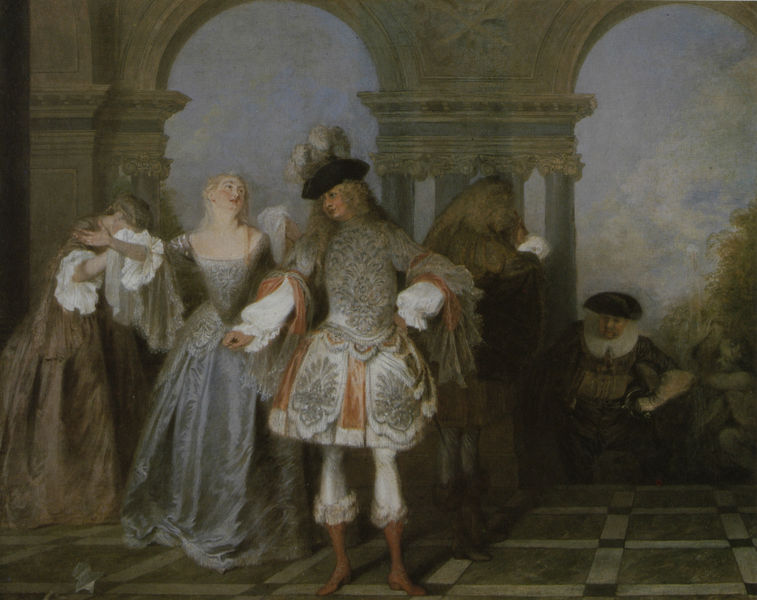
Titel: Comédiens François, Französische Komödianten
Künstler: Antoine Watteau
Standort: New York (New York)
Institution: The Metropolitan Museum of Art
Schlagwörter: baum, blau, dunkel, feder, gemälde, hand, haut, himmel, kämpfer, mann, schatten, weiß, wolken, frauen, grün, landschaft, menschen, braun, damen, decolte, elegant, frau, geste, glas, grau, hintergrund, hut, hüte, kleid, kleider, licht, marmor, männer, orange, pastell, pfeiler, reden, schwarz, szene, säule, säulen, terasse, ausblick, blick, dame, gebäude, rose, rot, schloss, wolke, ball, beige, fest, gesellschaft, malerei, mode, muster, rock, schleife, tanz, blond, hemd, hose, jung, mütze, architektur, arm, barock, federn, kleidung, kragen, samt, silber, spitze, stein, tod, trauer, ärmel, gesten, halskrause, herr, öl, natur, strauch, busch, büsche, gebüsch, sträucher, boden, bestickt, gewand, interieur, kostüm, reich, stickerei, adel, paar, rokkoko, spitzen, musik, oper, schleifen, dekolletee, locken, renaissance, rokoko, rosa, seide, genre, engel, garten, federhut, perücke, adlig, schleppe, taille, küssen, leidenschaft, bogen, italien, mieder, schuhe, hof, saal, romantik, treppe, könig, stuck, ankleiden, edel, rüschen, halle, schauspiel, bögen, fussboden, arkade, rechteck, palast, weinen, fliesen, humor, ironie, faust, witz, leinwand, dreispitz, stiefel, schuh, brokat, arkaden, kapitelle, kapitell, fries, ehepaar, abkehr, quader, singen, ionisch, mittelalter, rundbögen, empfang, tempel, watteau, rokokko, dorisch, kopfschmuck, gemölde, gallerie, perrücke, paare, personal, raffael, rhetorik, kavalier, verlust, beinkleid, weint, klied, klage, arkadenbogen, hofball, ionika, gram, kapiell, renaisance, allonge, frau mann, hofe, deklamieren, schnüren, schliefe, perück, fete galante, perücle, feser, entschuldigung, barpck, franrreich, knickebein, männerkleid, tragldie, romanntik, abwenendend